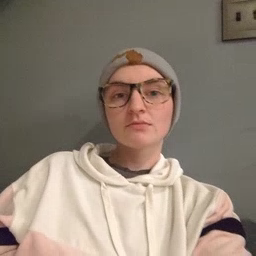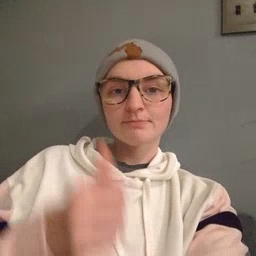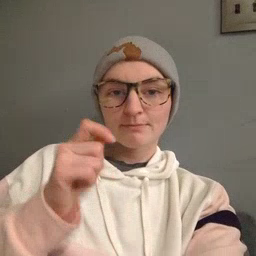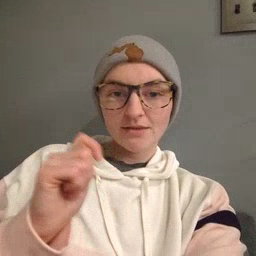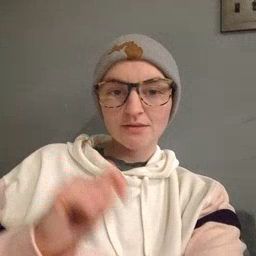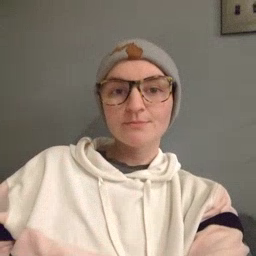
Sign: potty